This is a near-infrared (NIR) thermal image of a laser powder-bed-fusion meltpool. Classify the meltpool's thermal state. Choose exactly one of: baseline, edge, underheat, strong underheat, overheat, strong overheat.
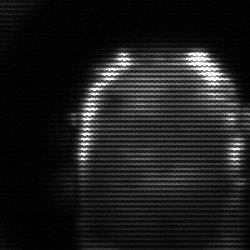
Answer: baseline